Field crop: tomato
Growth stage: 1
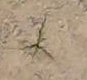
Species: cyperus